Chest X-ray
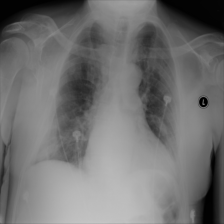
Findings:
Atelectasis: negative
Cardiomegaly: negative
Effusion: negative
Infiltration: negative
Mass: negative
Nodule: negative
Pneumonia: negative
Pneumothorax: negative
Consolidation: positive
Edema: negative
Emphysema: negative
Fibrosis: positive
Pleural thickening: negative
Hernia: negative